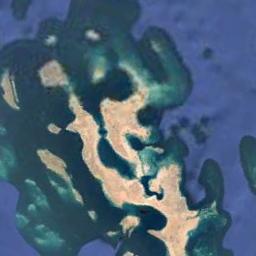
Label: island